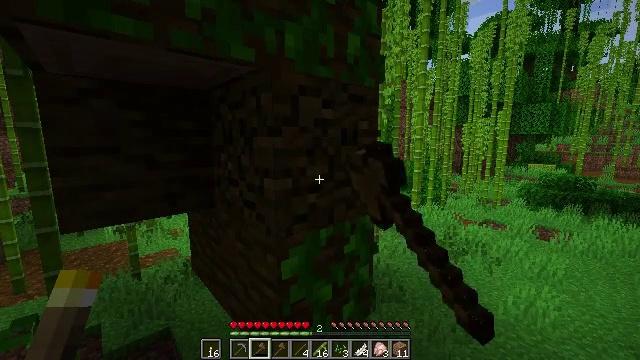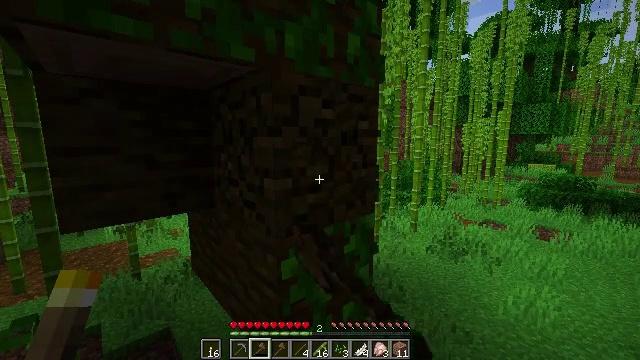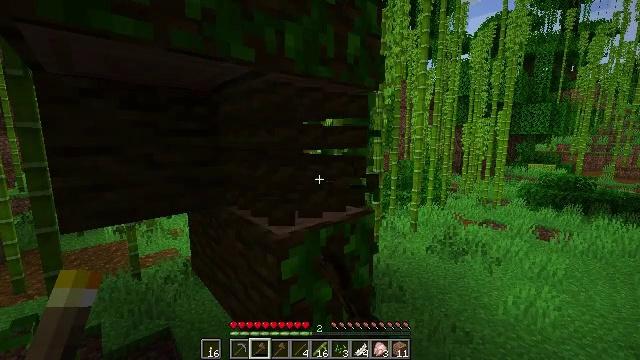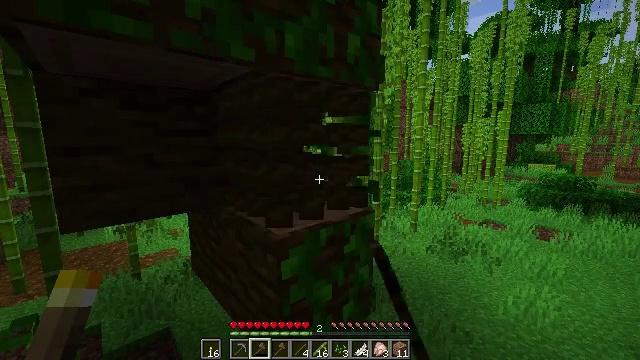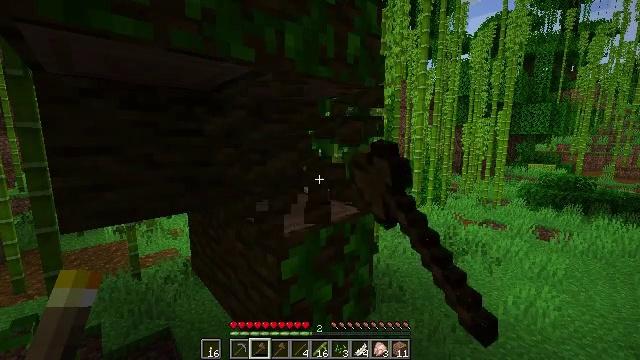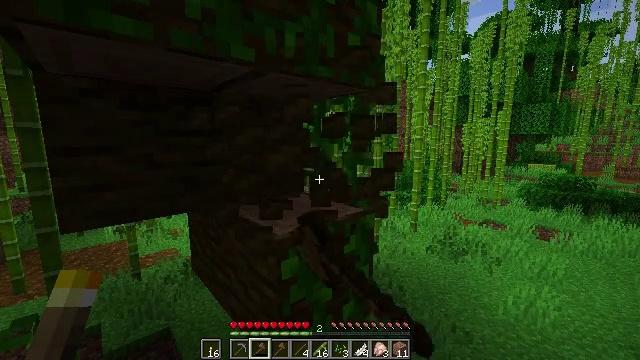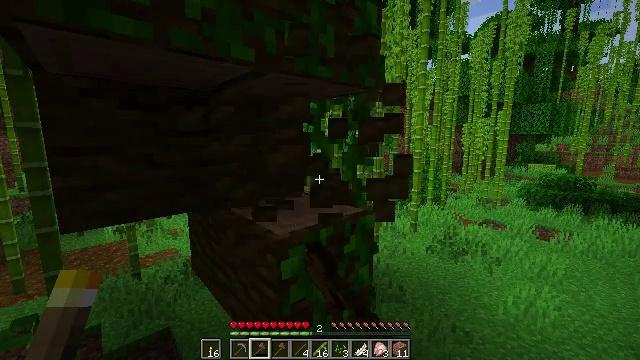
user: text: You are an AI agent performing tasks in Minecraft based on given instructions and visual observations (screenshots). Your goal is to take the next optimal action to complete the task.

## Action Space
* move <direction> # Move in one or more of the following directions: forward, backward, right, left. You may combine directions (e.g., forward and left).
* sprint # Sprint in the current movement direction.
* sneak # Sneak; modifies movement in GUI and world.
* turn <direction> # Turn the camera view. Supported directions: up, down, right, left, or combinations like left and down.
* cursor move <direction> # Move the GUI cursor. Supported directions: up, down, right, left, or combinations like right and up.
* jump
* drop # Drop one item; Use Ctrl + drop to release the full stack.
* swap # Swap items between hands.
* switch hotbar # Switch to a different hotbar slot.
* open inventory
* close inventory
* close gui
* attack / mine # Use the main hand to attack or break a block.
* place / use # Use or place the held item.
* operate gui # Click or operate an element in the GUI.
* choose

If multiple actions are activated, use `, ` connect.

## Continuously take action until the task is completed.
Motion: motion action
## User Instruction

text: Harvest the jungle log from the tree trunk.
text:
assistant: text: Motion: attack / mine
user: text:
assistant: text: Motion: attack / mine
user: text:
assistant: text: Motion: attack / mine
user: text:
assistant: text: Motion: attack / mine
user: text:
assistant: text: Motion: attack / mine
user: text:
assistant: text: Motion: attack / mine
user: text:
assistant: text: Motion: attack / mine